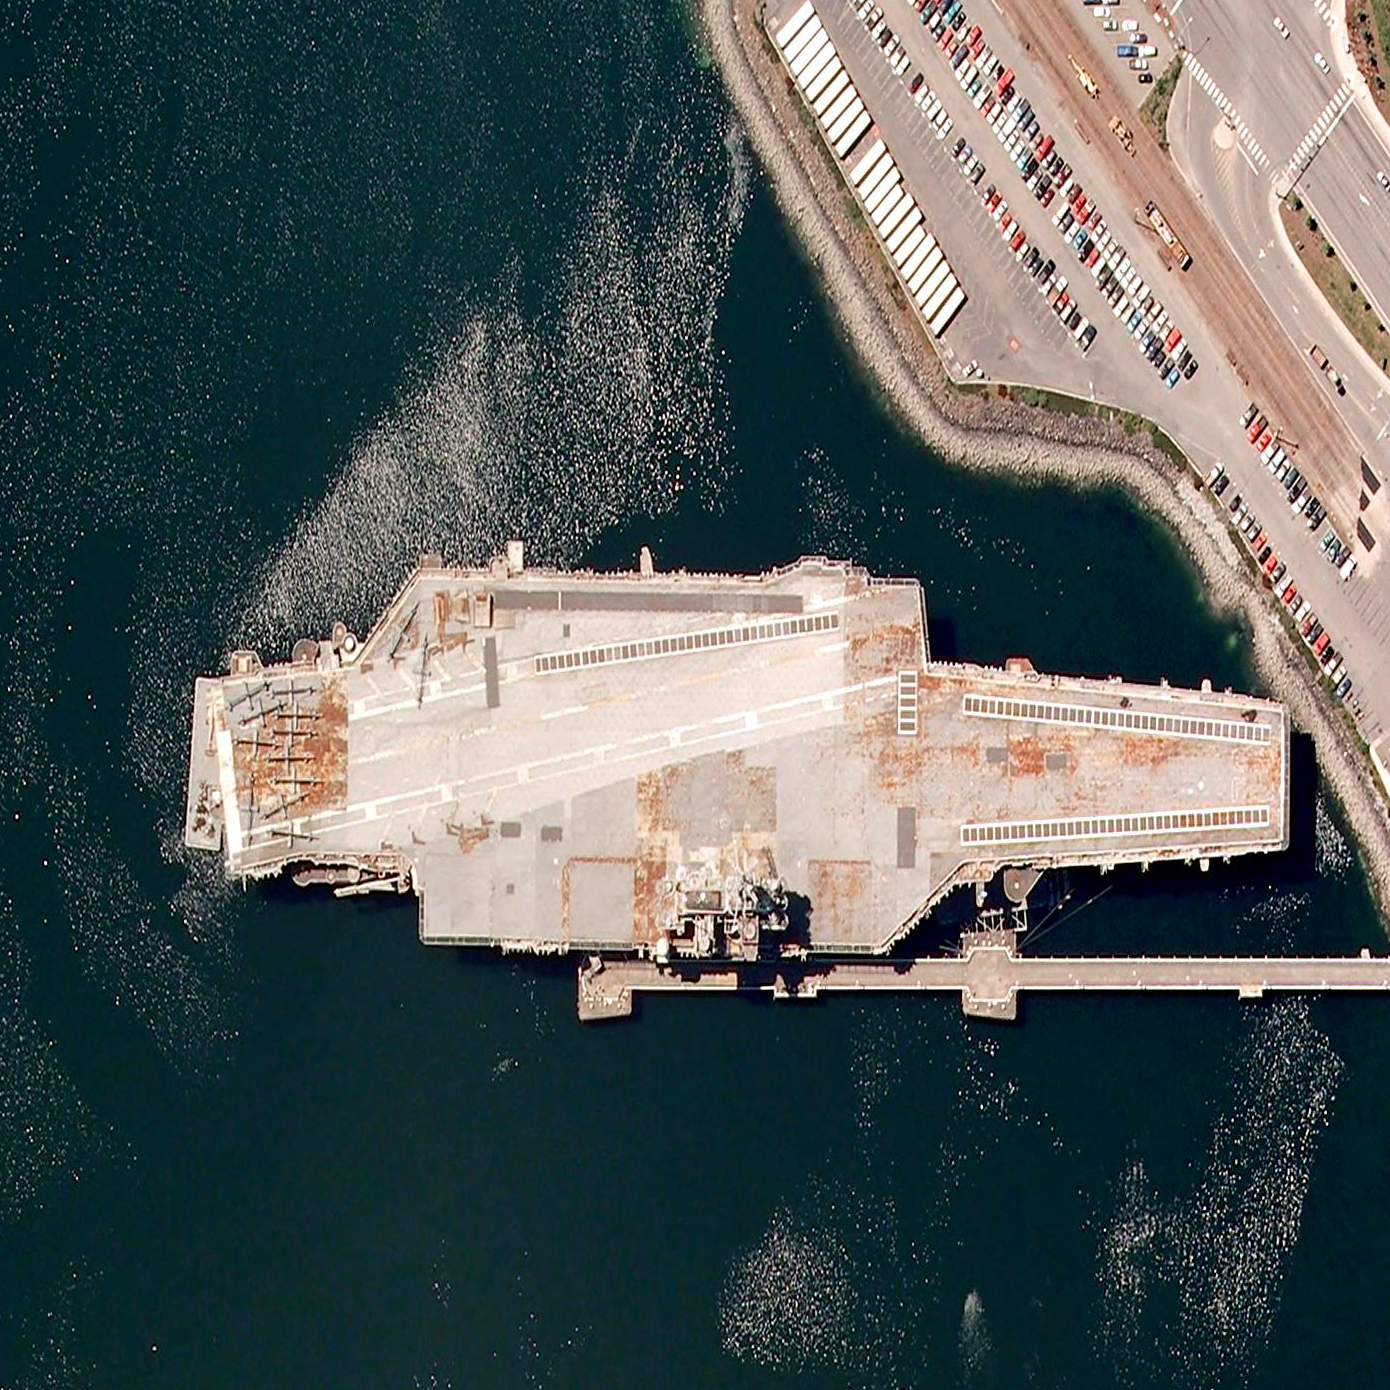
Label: aircraft_carrier